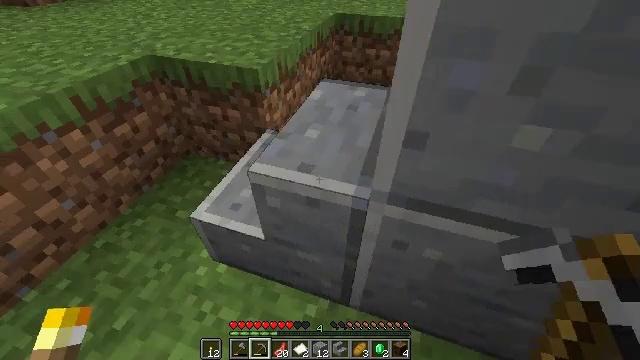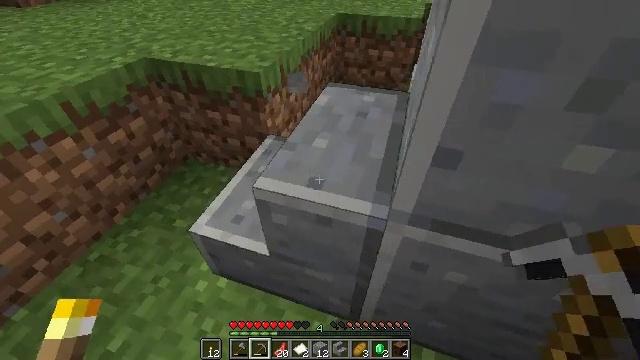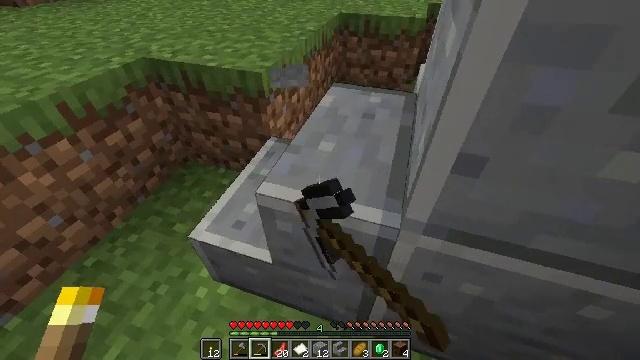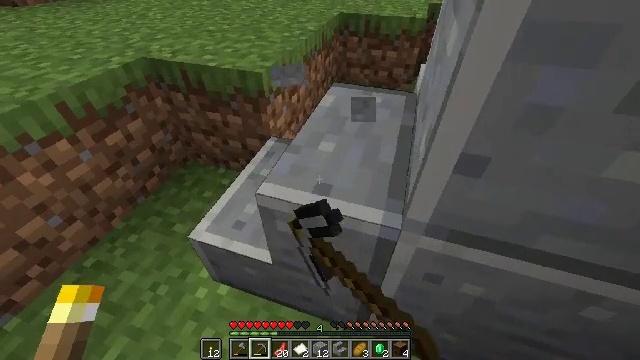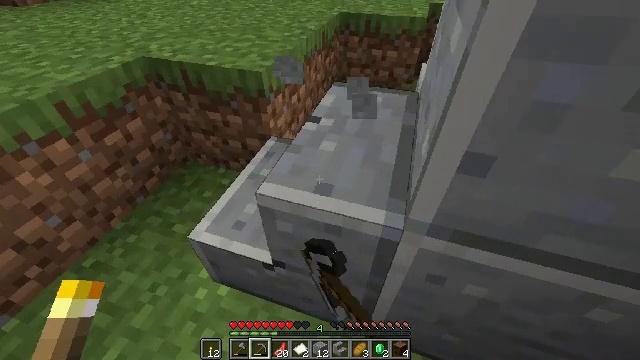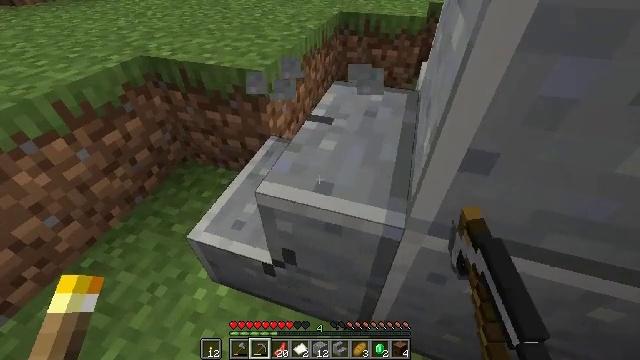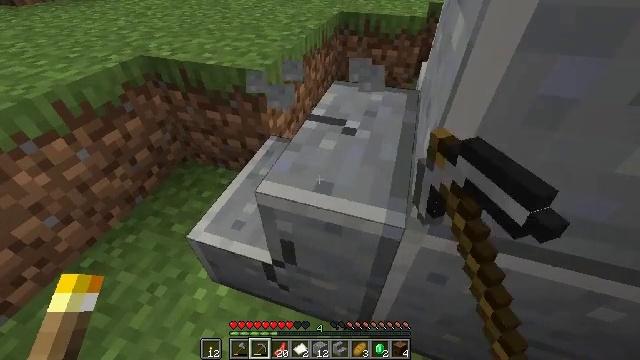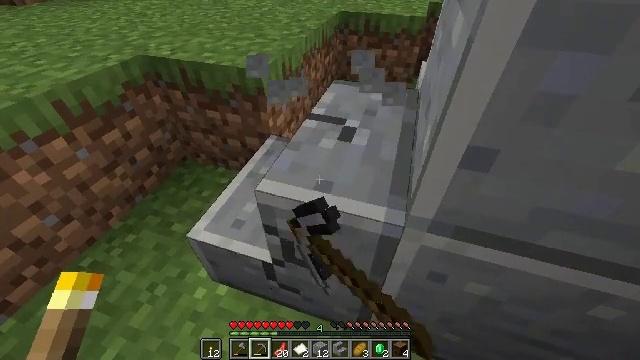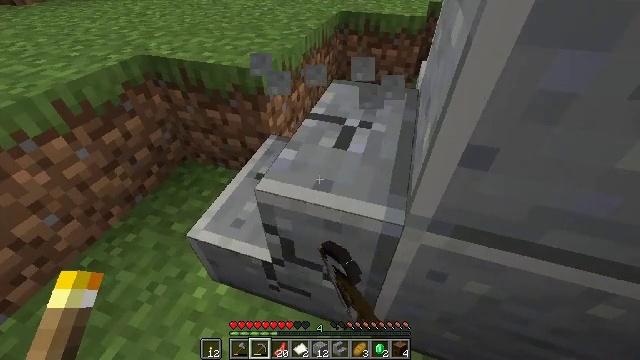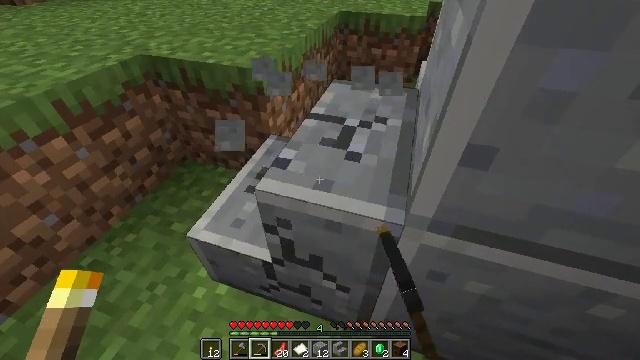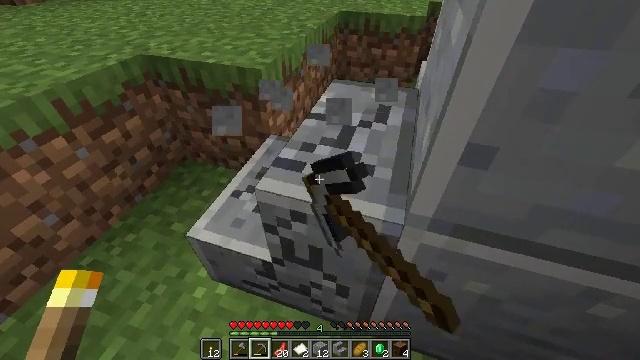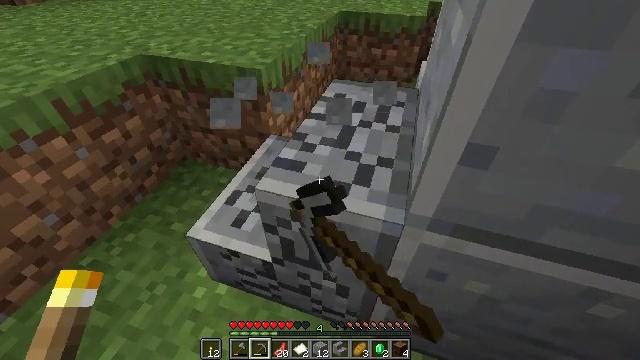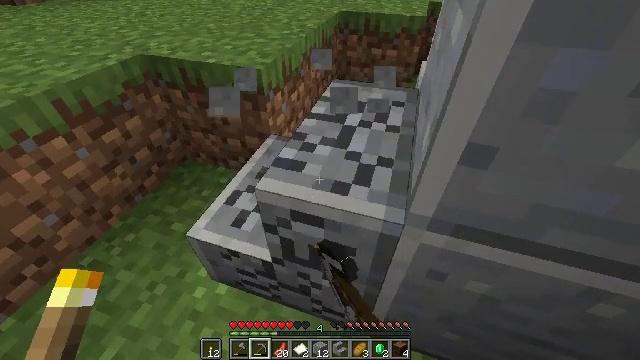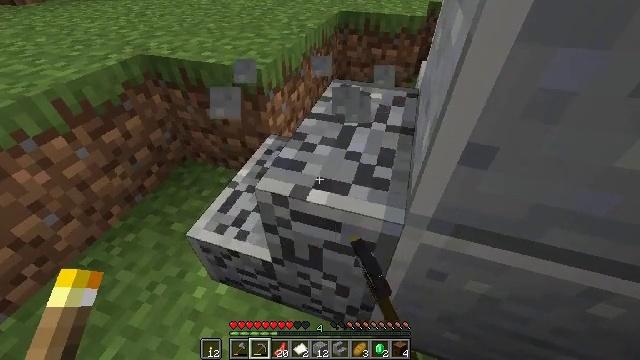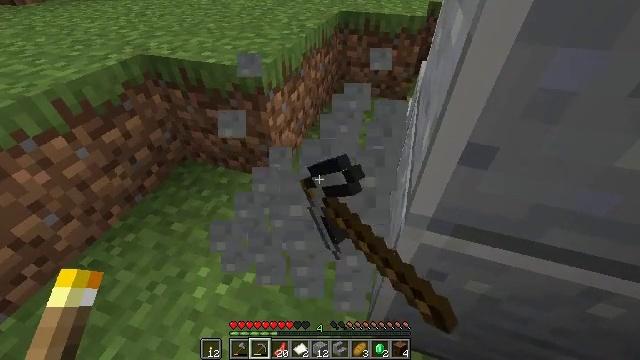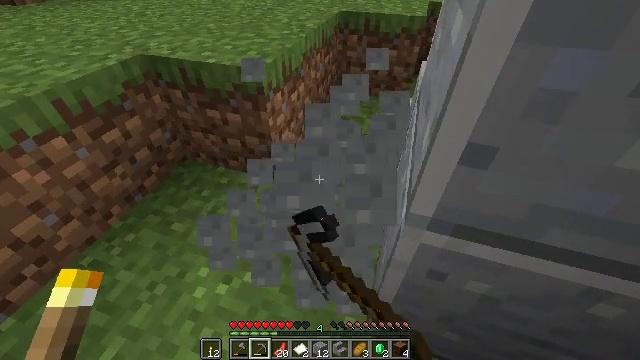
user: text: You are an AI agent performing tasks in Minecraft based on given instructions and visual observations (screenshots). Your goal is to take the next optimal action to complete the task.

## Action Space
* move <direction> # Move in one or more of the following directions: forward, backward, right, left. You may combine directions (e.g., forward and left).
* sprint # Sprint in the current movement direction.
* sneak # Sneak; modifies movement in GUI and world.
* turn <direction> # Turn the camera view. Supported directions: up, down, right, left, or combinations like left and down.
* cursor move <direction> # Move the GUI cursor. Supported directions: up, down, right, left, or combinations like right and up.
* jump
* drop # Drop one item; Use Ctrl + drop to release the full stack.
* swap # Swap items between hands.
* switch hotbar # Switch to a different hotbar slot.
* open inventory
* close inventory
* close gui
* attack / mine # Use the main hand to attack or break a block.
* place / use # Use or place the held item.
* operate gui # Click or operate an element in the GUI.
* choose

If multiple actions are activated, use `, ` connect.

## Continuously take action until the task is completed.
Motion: motion action
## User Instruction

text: Gather materials by mining polished andesite stairs.
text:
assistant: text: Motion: attack / mine
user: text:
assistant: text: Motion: attack / mine
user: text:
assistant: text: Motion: attack / mine
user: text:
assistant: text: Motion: attack / mine
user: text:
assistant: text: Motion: attack / mine
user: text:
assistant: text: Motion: attack / mine
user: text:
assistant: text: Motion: attack / mine
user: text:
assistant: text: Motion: attack / mine
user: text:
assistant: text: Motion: attack / mine
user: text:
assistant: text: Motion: attack / mine
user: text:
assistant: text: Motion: attack / mine
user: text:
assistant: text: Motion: attack / mine
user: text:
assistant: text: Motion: attack / mine
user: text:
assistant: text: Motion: attack / mine
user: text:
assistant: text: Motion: attack / mine
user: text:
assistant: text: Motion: move forward, attack / mine
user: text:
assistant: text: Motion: move forward
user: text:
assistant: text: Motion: move forward and move left, turn left and up
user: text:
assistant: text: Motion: no_op